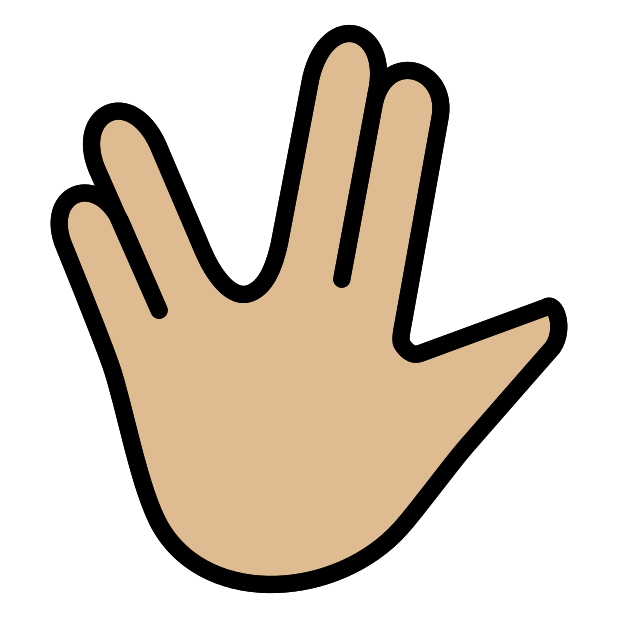
vulcan salute: medium-light skin tone